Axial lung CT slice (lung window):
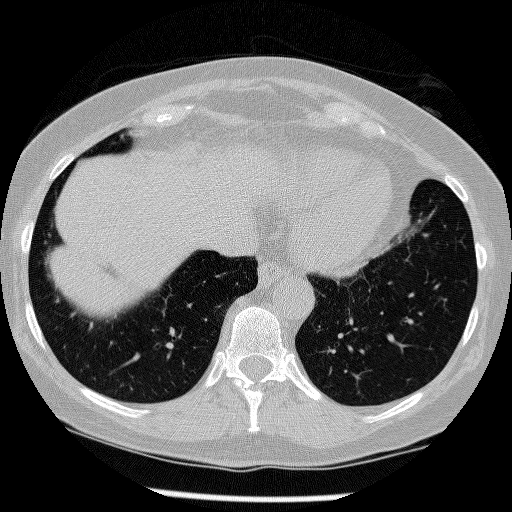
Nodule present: no